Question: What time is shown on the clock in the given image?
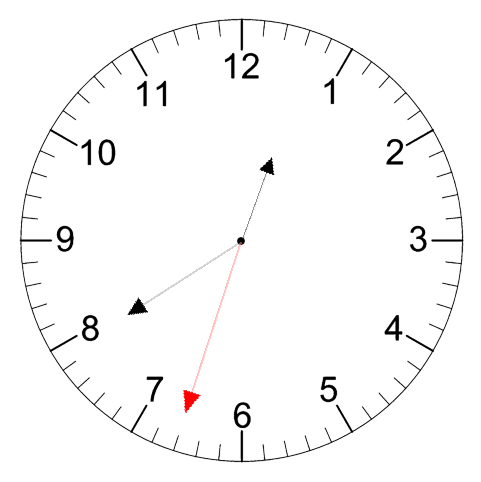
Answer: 12:39:33